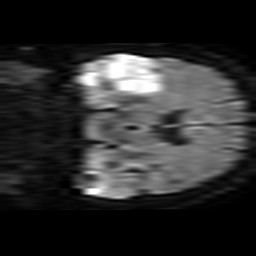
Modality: TRACE
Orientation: coronal
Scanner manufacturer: philips
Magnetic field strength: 3 T
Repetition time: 4.011 s
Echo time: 0.06104 s